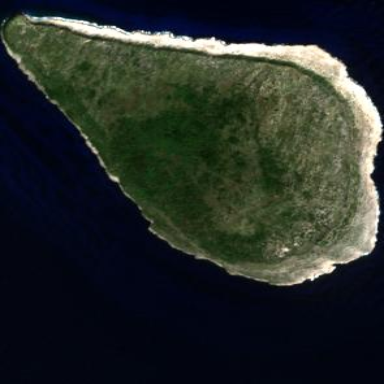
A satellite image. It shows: Island with natural coastline.